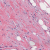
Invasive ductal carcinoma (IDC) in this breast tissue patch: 0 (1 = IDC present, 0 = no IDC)